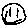
Label: smiley face